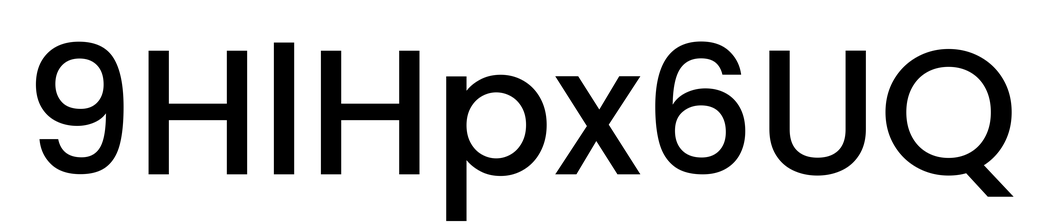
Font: Poppins-Medium